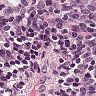
Metastatic tissue present: no